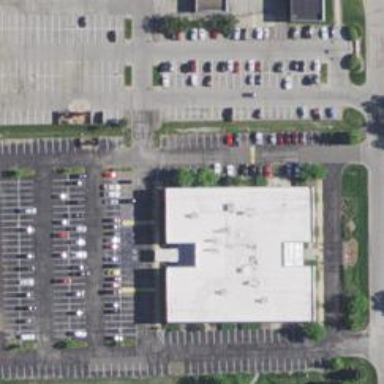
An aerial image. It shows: Office building.